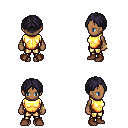
a pixel art fantasy rpg character, female body template, human, dark skin, gold chest armor, gold greaves, raven parted hairstyle, bracelets, brown shoes, four views (front, back, left, right), 2x2 character sprite sheet, small pixel art, hard edges, no anti-aliasing